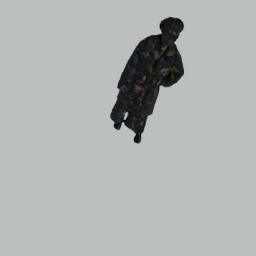
Label: people